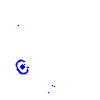
Particle: electron